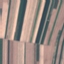
Label: AnnualCrop